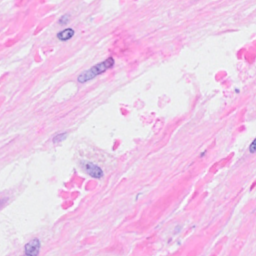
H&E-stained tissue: Breast